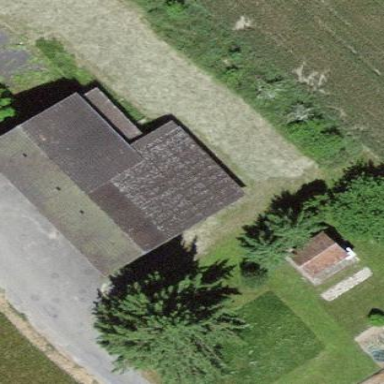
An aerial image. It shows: Warehouse building.